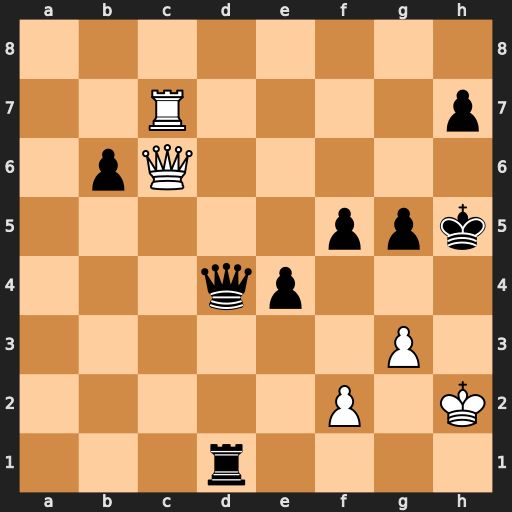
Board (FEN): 8/2R4p/1pQ5/5ppk/3qp3/6P1/5P1K/3r4
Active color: w
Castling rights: -
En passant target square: -
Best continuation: Rxh7+ Kg4 Kg2 Rg1+ Kxg1 Kf3 Qc2 Qa1+ Kh2